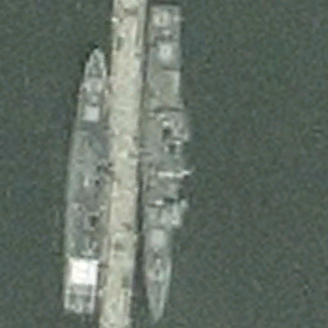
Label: cruiser